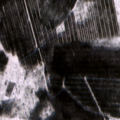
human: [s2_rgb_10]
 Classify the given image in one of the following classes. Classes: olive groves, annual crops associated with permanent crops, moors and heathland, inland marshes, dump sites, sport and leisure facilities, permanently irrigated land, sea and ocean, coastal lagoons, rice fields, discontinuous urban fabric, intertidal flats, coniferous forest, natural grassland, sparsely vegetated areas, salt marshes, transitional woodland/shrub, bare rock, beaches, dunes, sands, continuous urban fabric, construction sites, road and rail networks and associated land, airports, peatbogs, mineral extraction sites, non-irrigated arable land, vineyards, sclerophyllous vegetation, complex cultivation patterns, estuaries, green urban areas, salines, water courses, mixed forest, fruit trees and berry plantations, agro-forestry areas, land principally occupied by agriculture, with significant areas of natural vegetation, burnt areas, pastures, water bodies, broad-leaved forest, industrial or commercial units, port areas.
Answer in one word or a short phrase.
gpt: mixed forest, transitional woodland/shrub, peatbogs